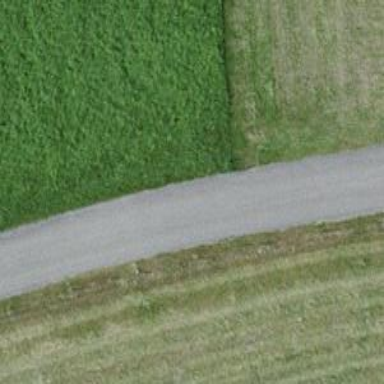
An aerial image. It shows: Agricultural service road with asphalt surface suitable for agricultural vehicles.